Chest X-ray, PA view. Patient: 67 years old, sex M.
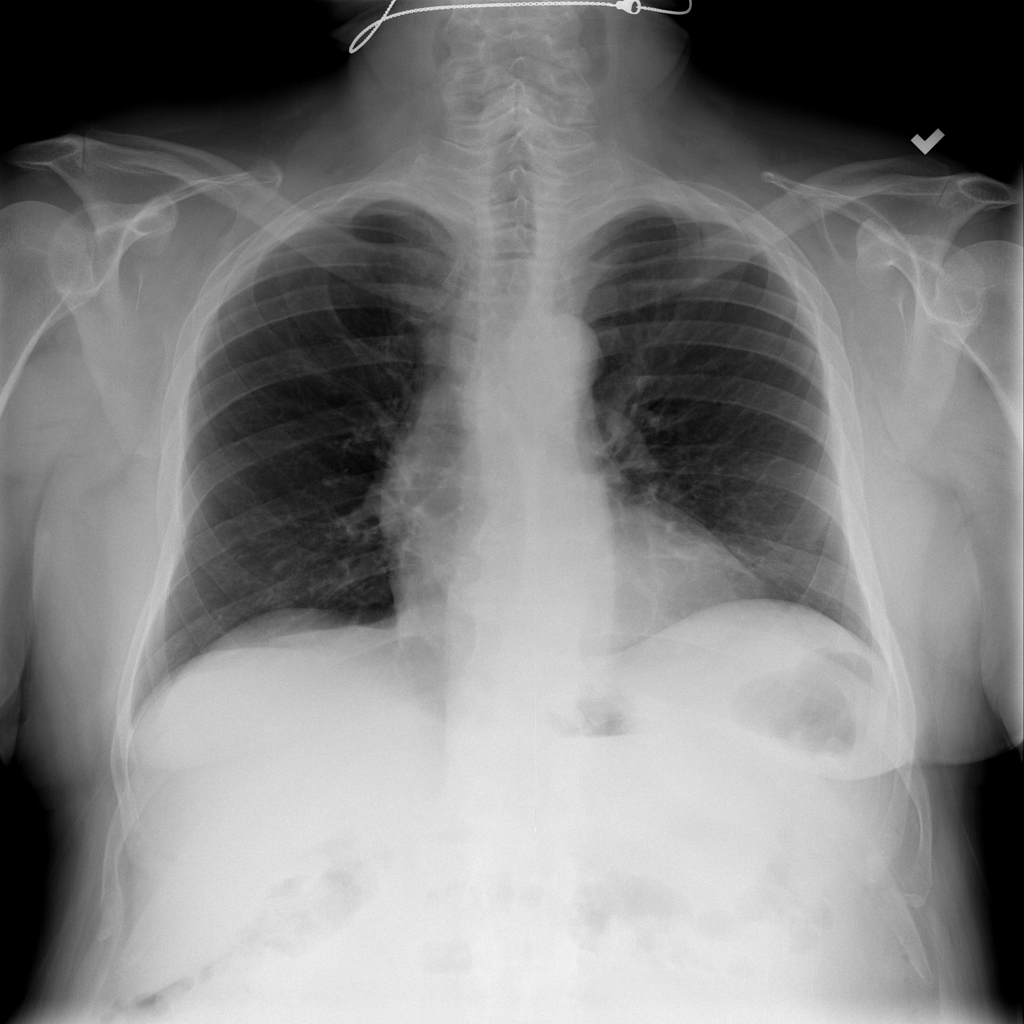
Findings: No Finding